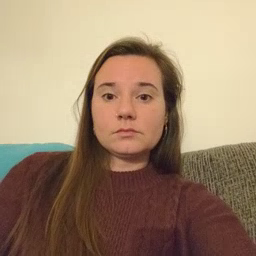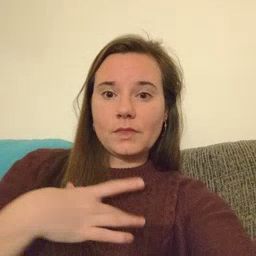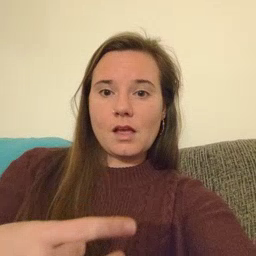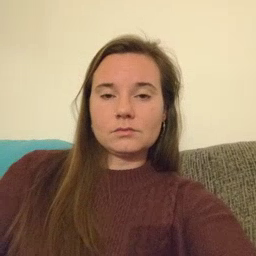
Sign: like